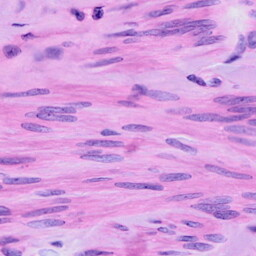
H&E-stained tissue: Ovarian